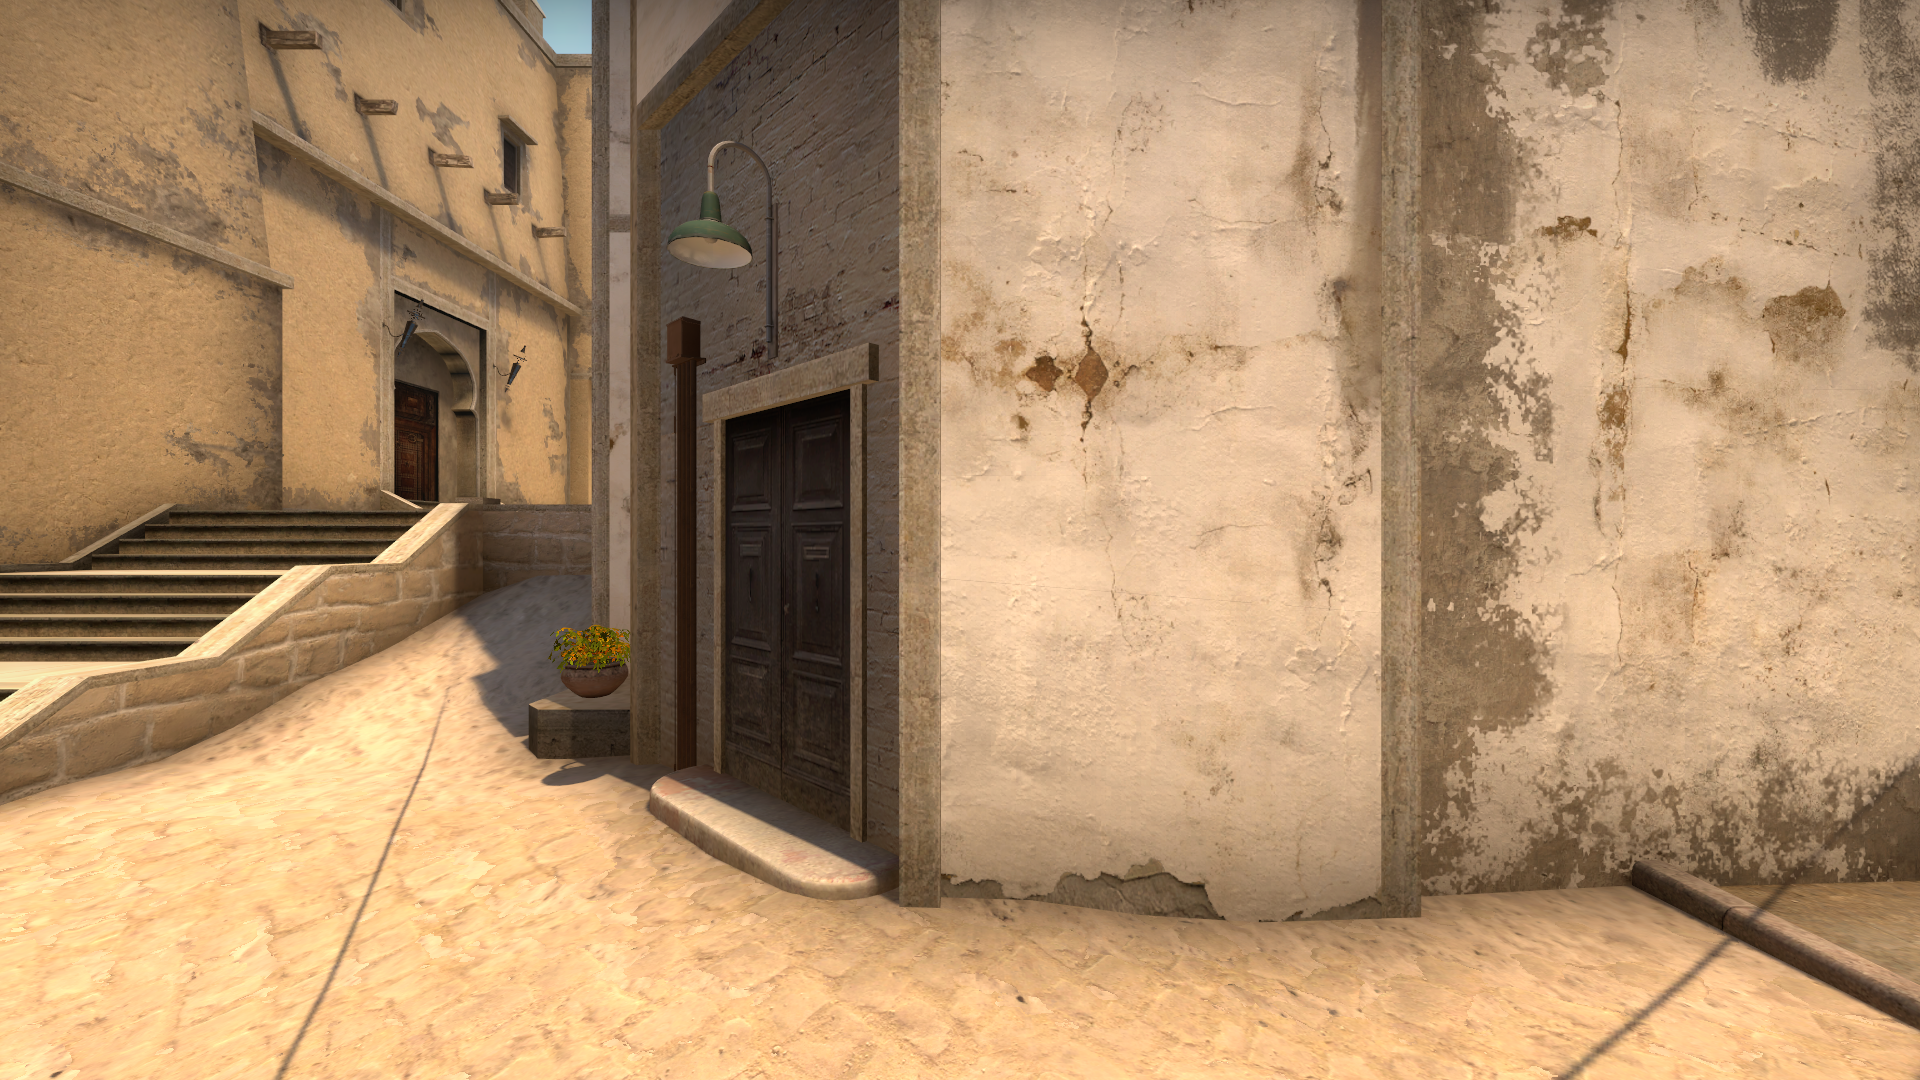
Map: de_mirage